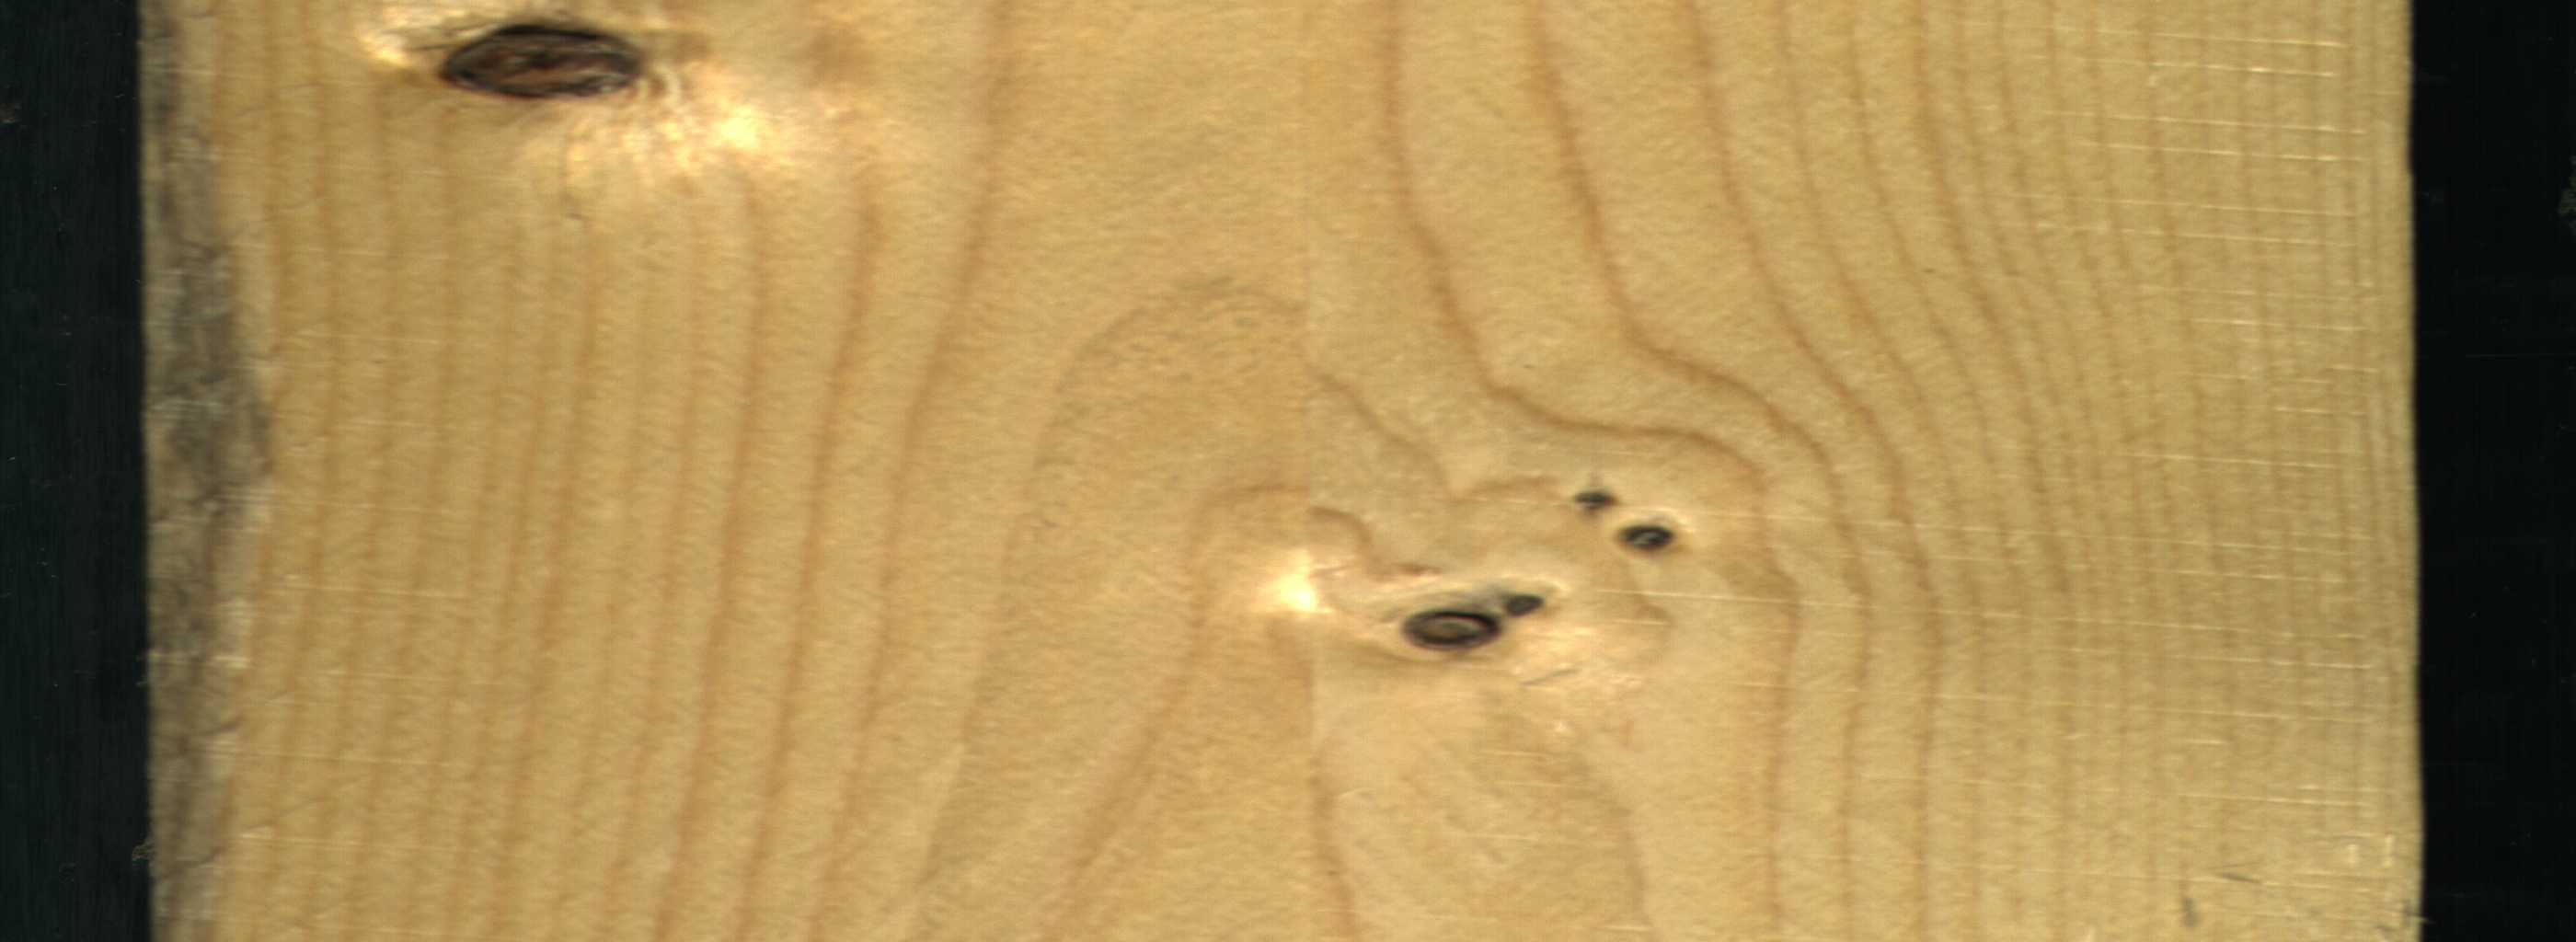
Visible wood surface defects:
Blue_Stain
Dead_Knot
Dead_Knot
Dead_Knot